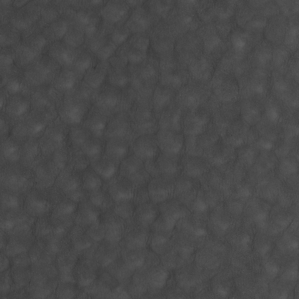
Label: non_frost